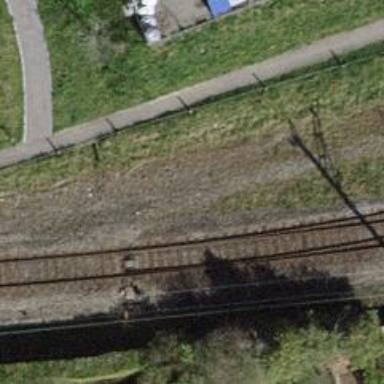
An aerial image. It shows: Railway switch.